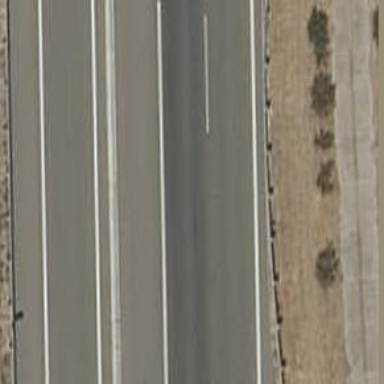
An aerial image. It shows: View of motorway.